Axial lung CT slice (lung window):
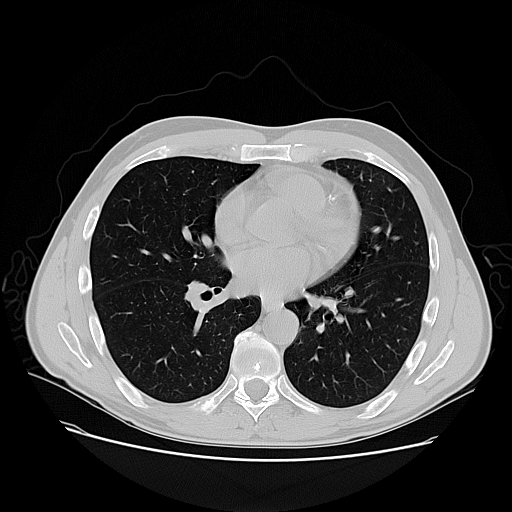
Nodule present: no